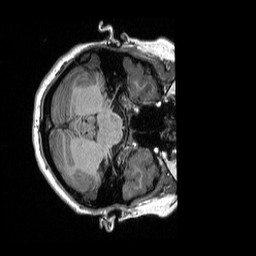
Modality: T1w
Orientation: axial
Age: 25
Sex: female
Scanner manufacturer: siemens
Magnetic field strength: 3 T
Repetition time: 2.3 s
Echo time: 0.00298 s